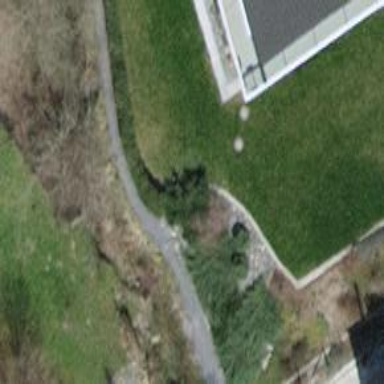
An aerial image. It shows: Pebblestone path.